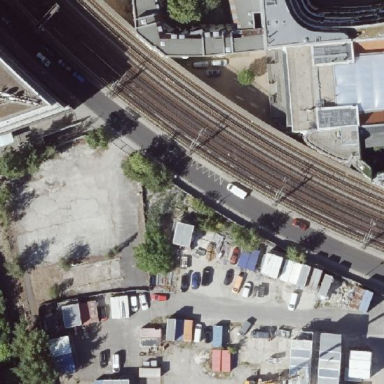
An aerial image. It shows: Viaduct building with flat roof.